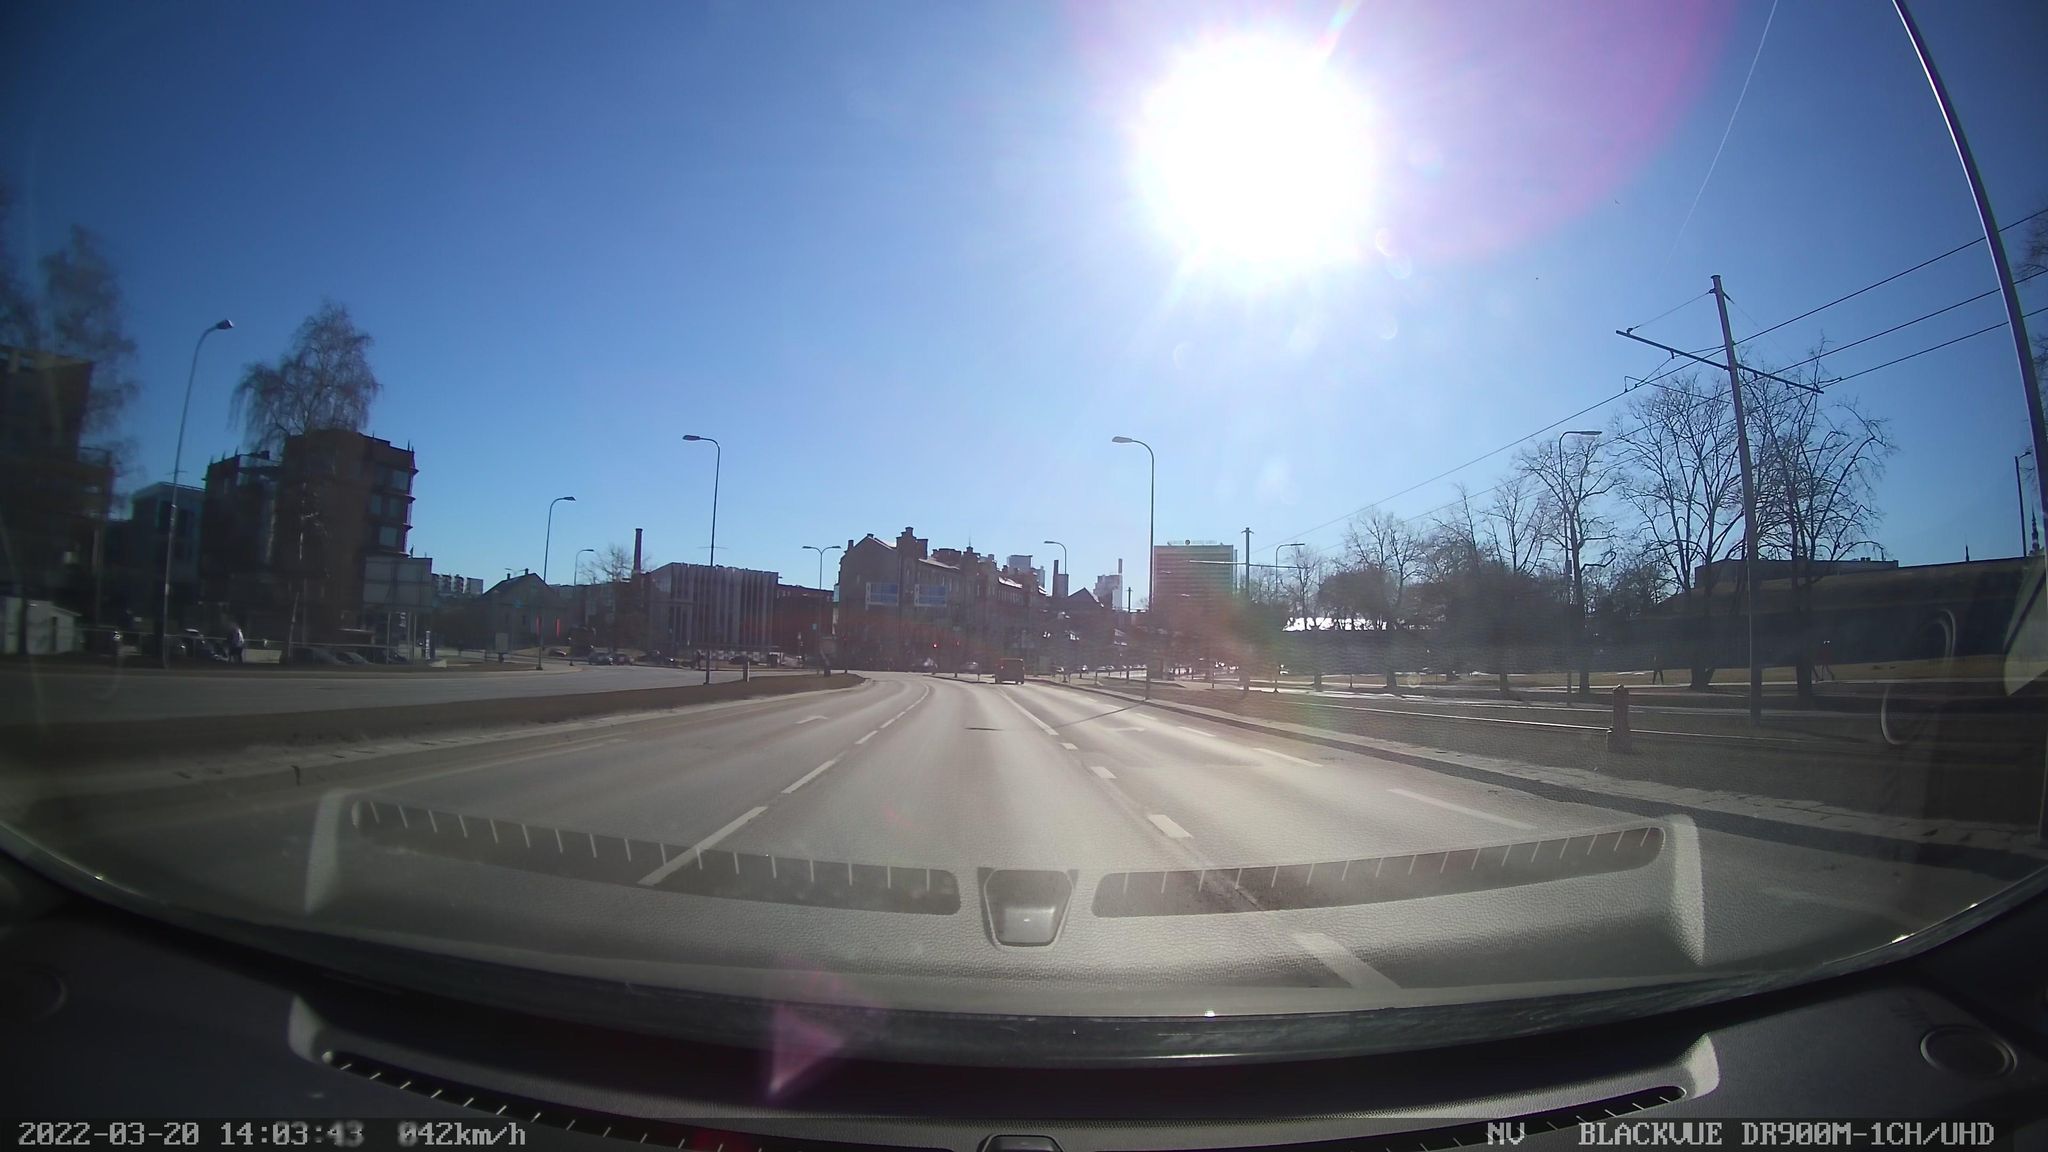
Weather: clear
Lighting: day
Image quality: good
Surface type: driving surface
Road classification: trunk
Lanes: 3
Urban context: urban centre
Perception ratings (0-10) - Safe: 2.36, Lively: 4.26, Beautiful: 2.79, Boring: 4.22, Depressing: 3.89, Wealthy: 4.23